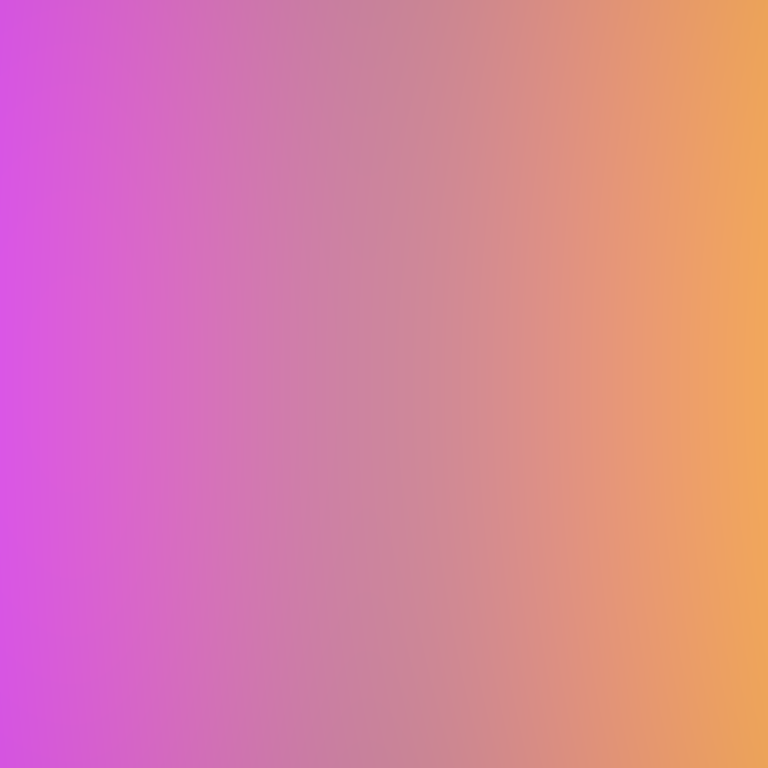
Abstract light effect, smooth gradient from soft purple to warm orange, serene atmosphere, diffuse glow, no room, no furniture, no objects.